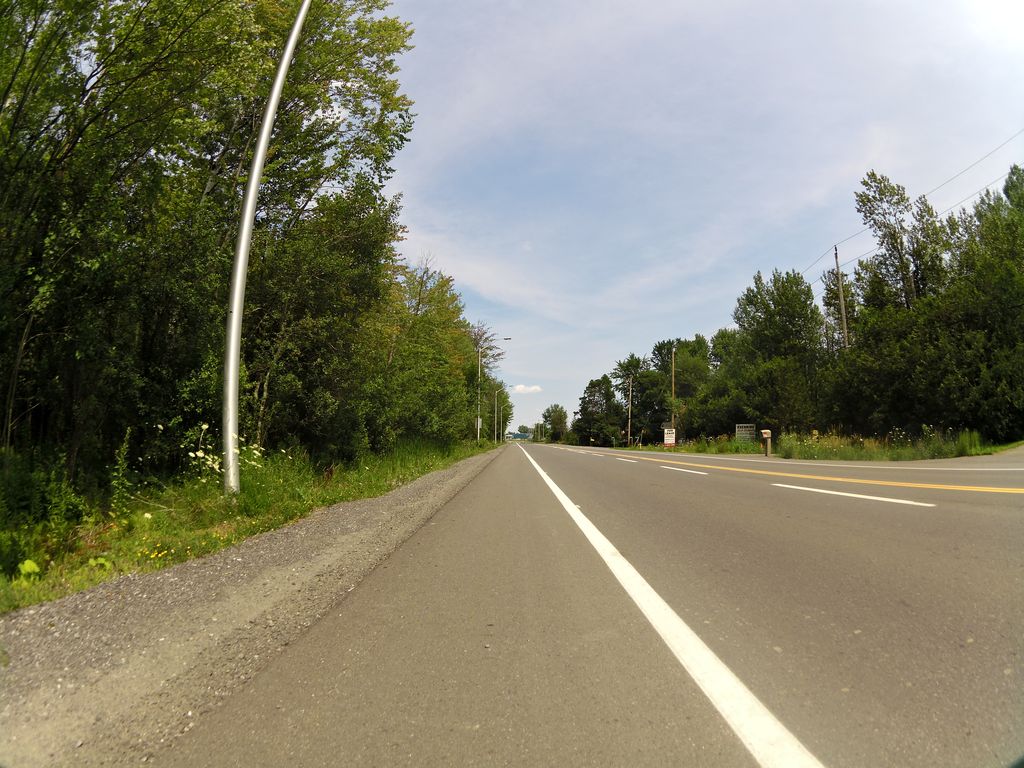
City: ottawa-gatineau